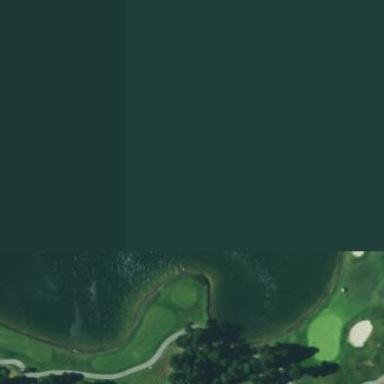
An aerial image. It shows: Water hazard on golf course. The hazard is natural water feature.